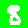
Digit: 8